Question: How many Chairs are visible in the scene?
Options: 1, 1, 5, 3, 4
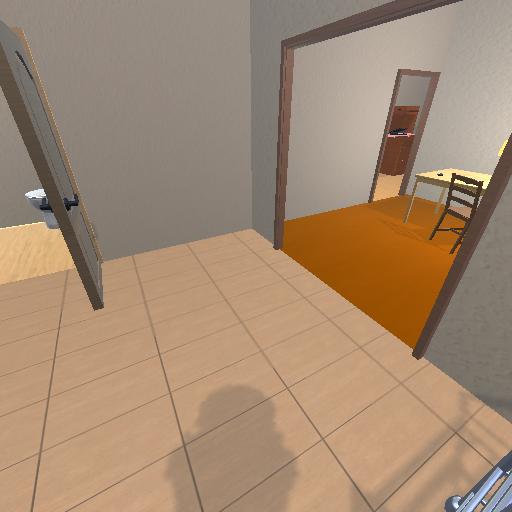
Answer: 1